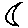
Label: moon